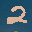
Label: 2